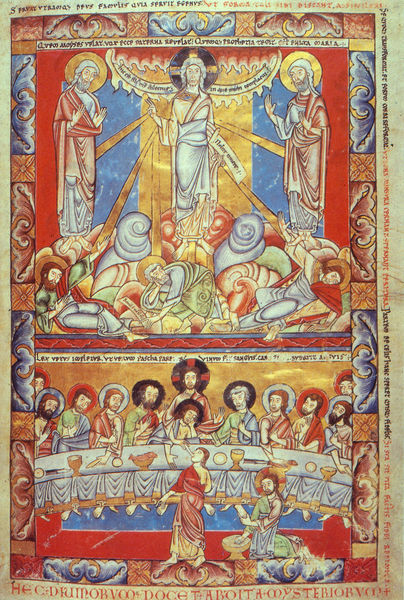
Titel: Bibel von Floreffe, Bd. 1
Standort: Herstellungsort: (Maasland) (EU - Maasland)
Institution: London,  British Museum
Schlagwörter: blau, wolken, gelb, menschen, sitzen, tisch, rot, malerei, messer, rahmen, bild, tischtuch, gold, kelch, personen, schrift, tafel, wein, brot, becher, kreuz, strahlen, seite, text, heiligenschein, jesus, abendmahl, jünger, auferstehung, apostel, glorien, letztes, firguren